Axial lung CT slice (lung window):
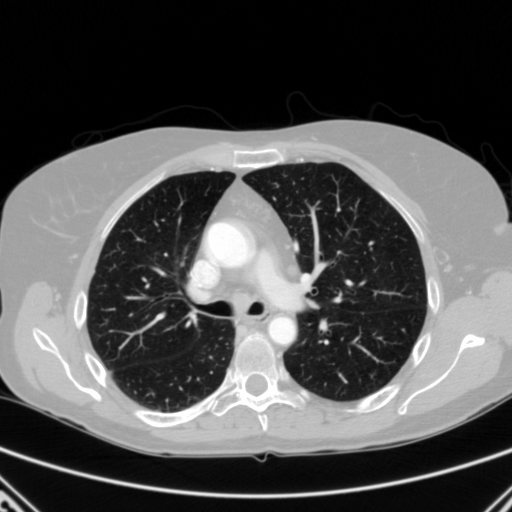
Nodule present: no